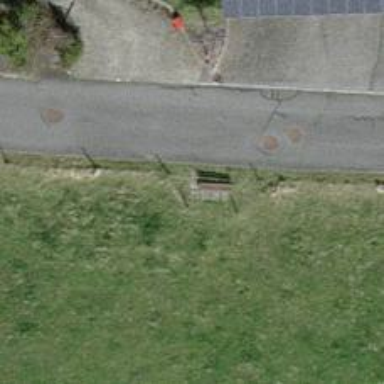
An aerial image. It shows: Bench for seating.